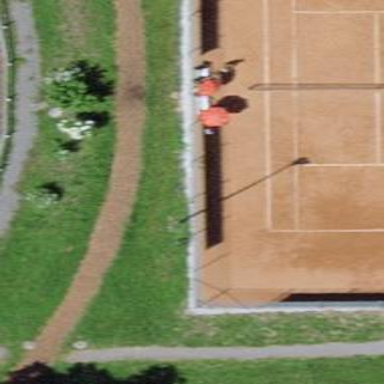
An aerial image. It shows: Tennis court on pitch designated for leisure land.